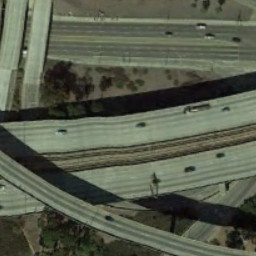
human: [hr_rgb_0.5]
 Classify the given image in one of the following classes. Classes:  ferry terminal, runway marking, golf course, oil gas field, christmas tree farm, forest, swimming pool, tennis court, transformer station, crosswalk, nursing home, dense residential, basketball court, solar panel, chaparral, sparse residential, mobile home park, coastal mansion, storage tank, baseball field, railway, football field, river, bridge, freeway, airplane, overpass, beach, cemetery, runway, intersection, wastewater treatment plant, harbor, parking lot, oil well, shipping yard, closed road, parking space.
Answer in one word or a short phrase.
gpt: overpass